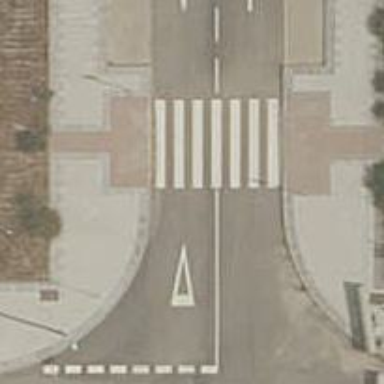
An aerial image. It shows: Uncontrolled zebra crossing on the road.